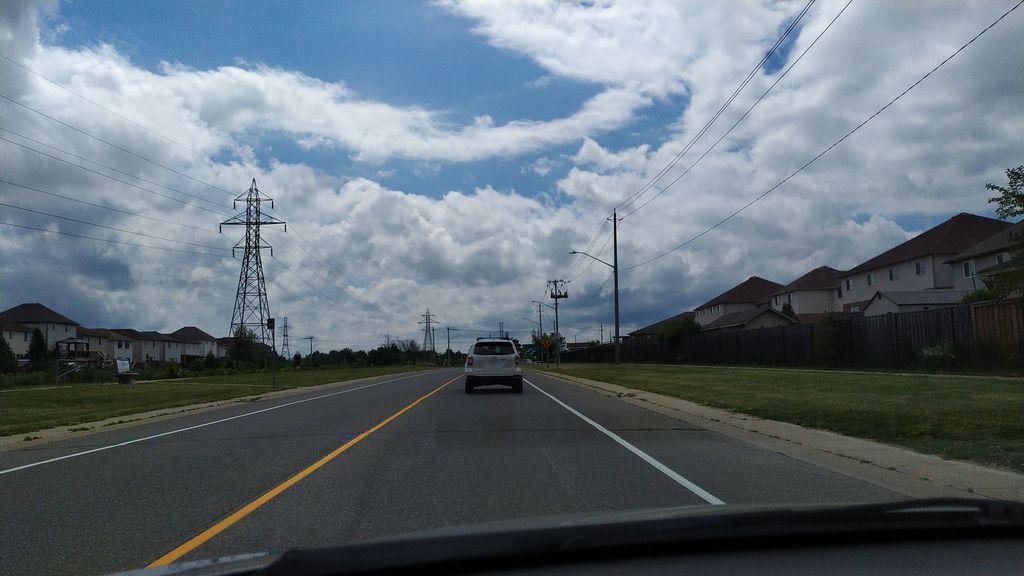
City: kitchener-waterloo